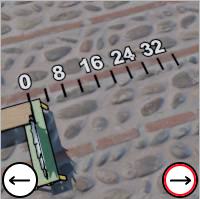
Task: length
Answer: 0
First scale value: 8.0